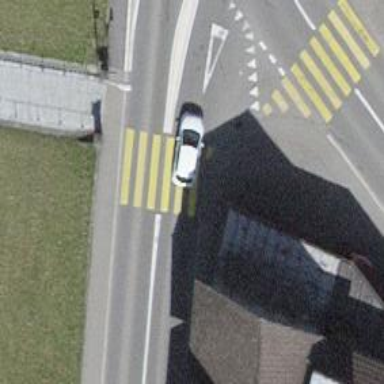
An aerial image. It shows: Footway with asphalt surface featuring zebra crossing.